Question: What is one navigation tab?
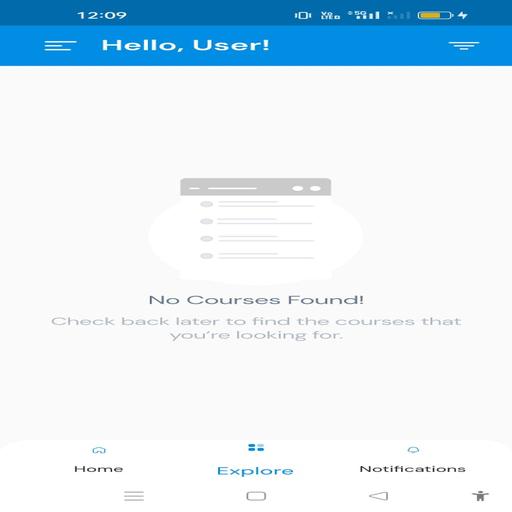
Answer: Explore